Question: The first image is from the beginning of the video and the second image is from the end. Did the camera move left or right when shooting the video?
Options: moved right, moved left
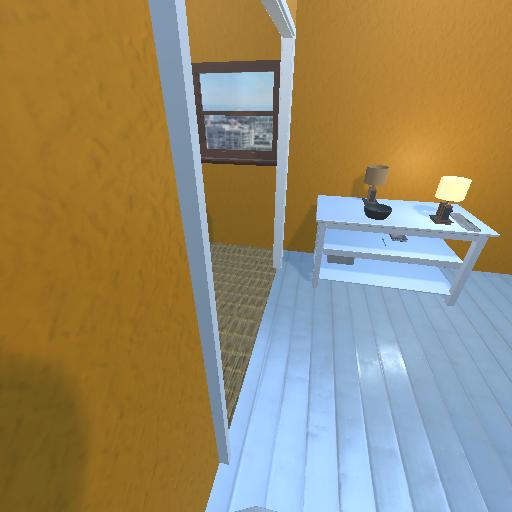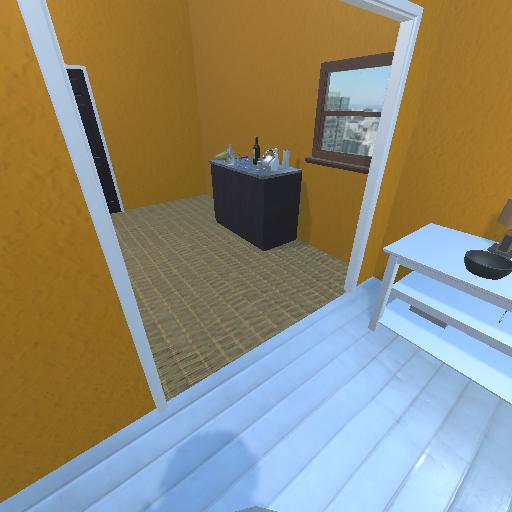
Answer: moved right